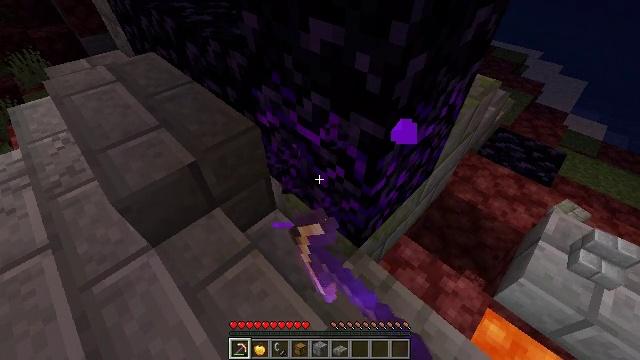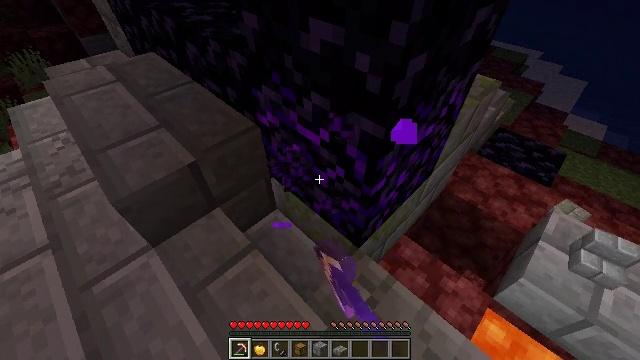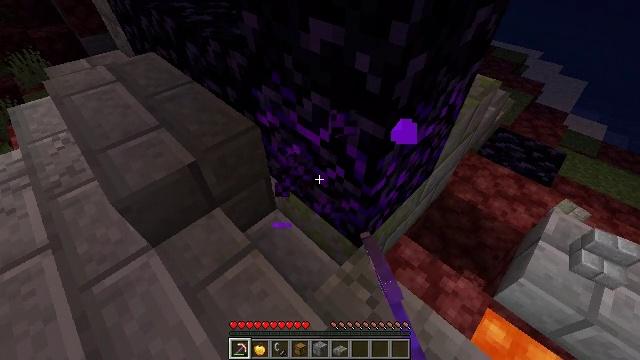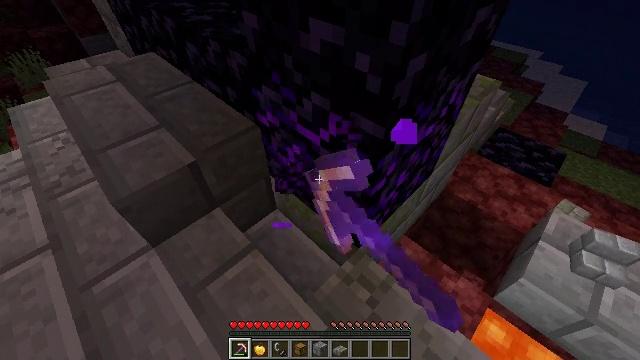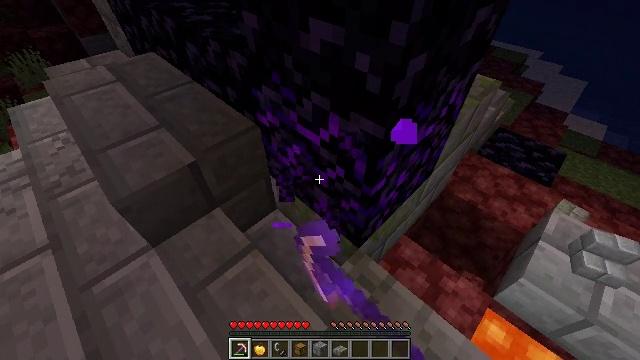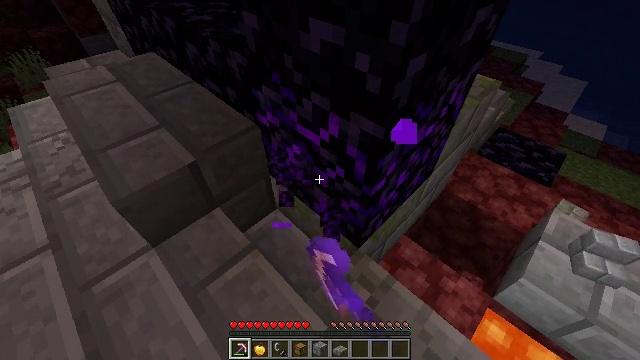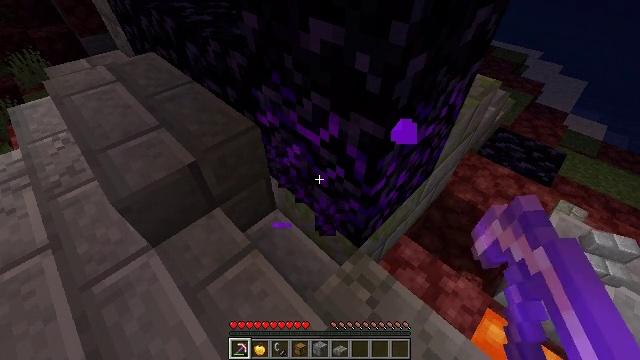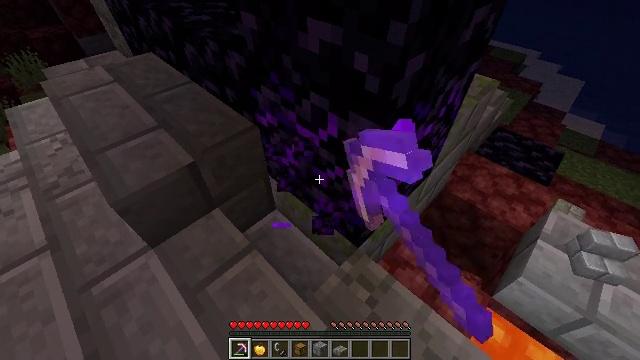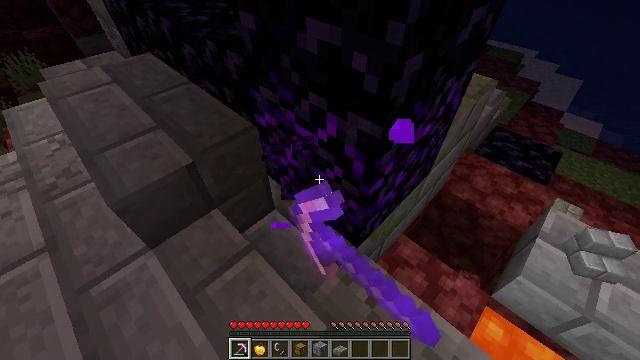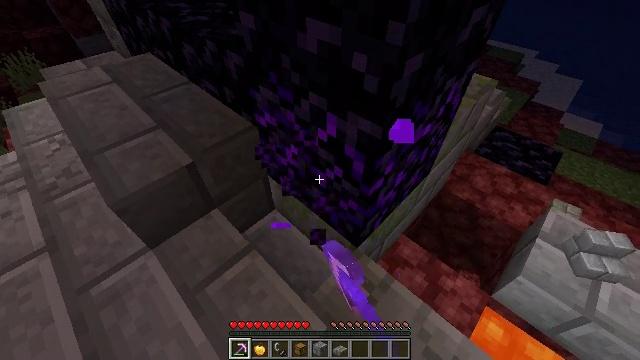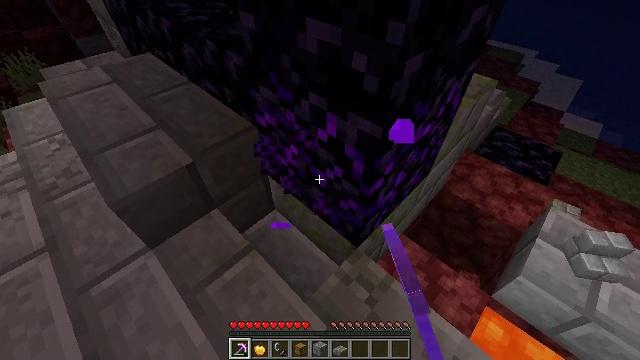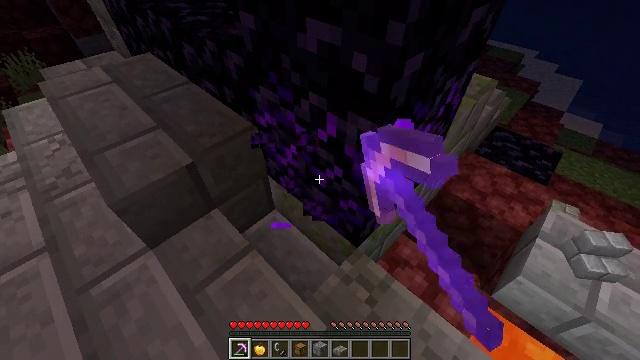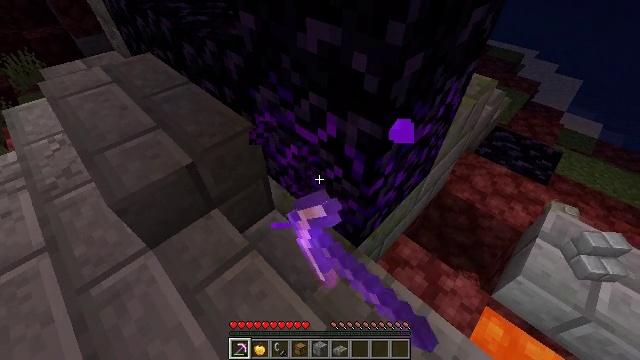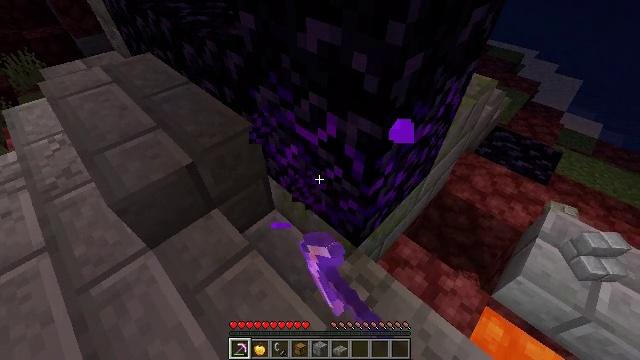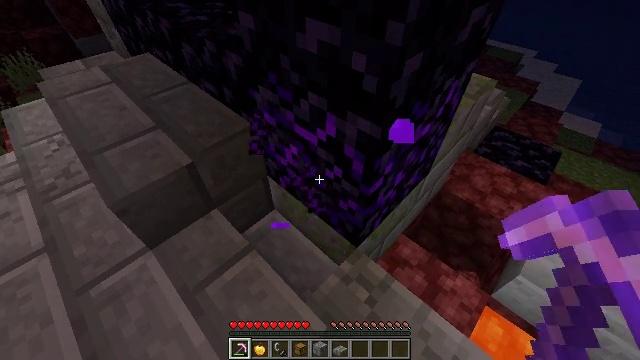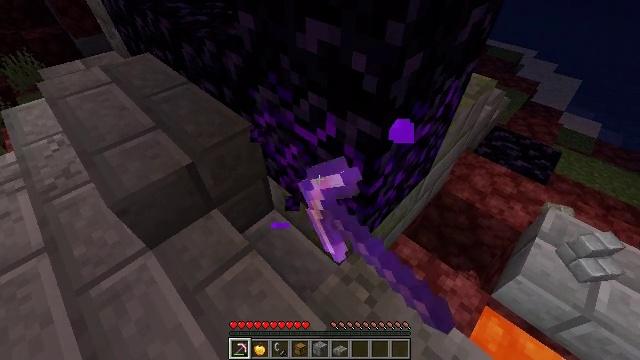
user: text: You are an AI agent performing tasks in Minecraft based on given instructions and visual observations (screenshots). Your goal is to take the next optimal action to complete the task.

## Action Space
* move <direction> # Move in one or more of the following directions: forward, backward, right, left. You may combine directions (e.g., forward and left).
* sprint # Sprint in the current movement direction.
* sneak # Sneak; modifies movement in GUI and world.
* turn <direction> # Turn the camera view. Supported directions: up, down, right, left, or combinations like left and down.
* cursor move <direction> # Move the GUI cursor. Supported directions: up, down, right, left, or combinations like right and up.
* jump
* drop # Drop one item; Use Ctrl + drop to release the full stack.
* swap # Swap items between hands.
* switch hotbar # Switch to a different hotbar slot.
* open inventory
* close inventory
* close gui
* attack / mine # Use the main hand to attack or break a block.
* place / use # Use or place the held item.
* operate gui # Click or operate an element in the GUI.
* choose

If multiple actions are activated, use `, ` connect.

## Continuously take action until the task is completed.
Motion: motion action
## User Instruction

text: Attack the stone brick slab to gather it.
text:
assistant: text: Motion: attack / mine
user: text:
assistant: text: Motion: attack / mine
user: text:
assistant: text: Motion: attack / mine
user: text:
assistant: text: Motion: attack / mine
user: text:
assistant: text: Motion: attack / mine
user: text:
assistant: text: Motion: attack / mine
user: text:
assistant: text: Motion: attack / mine
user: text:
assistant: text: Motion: attack / mine
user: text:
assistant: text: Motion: attack / mine
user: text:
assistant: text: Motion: attack / mine
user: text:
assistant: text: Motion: attack / mine
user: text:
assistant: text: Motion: attack / mine
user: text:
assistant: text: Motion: attack / mine
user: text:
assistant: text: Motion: attack / mine
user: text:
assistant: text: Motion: attack / mine
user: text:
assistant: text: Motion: attack / mine
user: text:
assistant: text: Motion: attack / mine
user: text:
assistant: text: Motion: attack / mine
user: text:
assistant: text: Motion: attack / mine
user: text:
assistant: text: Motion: attack / mine
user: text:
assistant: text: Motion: attack / mine
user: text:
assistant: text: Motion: attack / mine
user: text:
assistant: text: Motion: attack / mine
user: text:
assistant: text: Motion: attack / mine
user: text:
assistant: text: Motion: attack / mine
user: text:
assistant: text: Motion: attack / mine
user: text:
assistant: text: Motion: attack / mine
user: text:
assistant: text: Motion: attack / mine
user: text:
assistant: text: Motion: attack / mine
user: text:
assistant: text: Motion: attack / mine